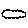
Label: cloud